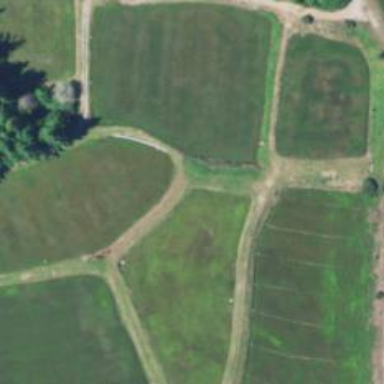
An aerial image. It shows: Farmland with cranberries as the crop.